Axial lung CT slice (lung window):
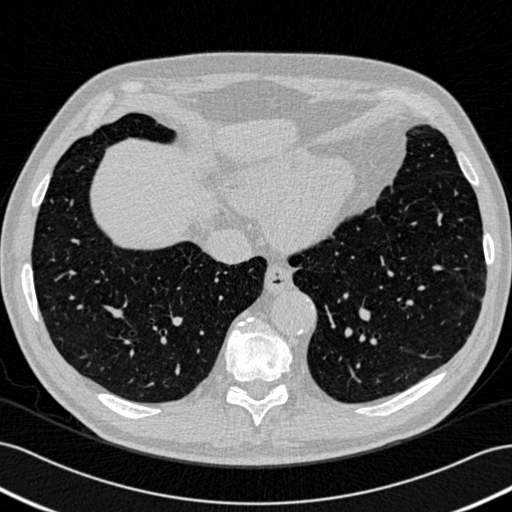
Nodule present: no